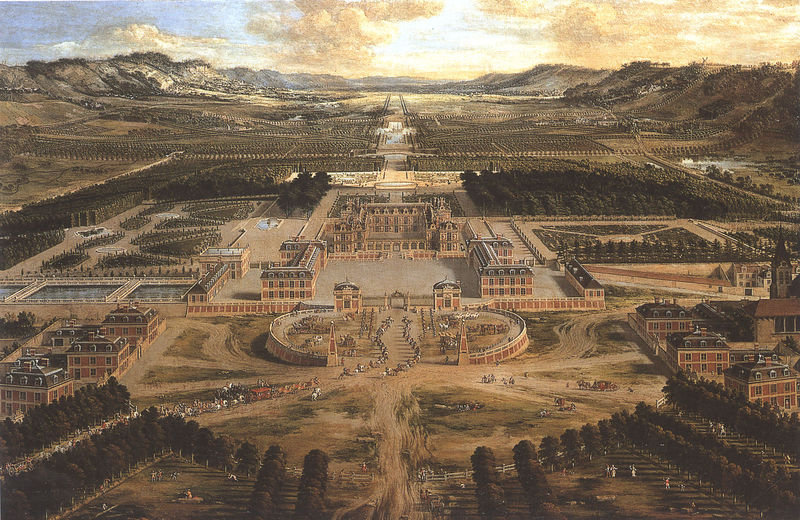
Titel: St. Maria im Kapitol in Köln
Standort: Köln, St. Maria im Kapitol (EU - D - NRW)
Schlagwörter: gemälde, himmel, schatten, wasser, wolken, bäume, grün, landschaft, menschen, stadt, abend, braun, frankreich, licht, schwarz, gebäude, haus, park, schloss, weg, malerei, meschen, architektur, barock, bild, ebene, horizont, häuser, hügel, sonnenaufgang, sonne, wege, wald, brunnen, pferd, garten, vedute, berge, gebirge, allee, sonnenuntergang, kutsche, vogelperspektive, architecture, church, king, palace, people, soldaten, soldiers, stairs, painting, symmetrie, perspective, wälder, clouds, horses, sky, building, landscape, mountains, horizon, trees, prozession, gärten, parade, entrance, garden, drawing, sketch, miniatur, bau, bridge, vogelschau, sunlight, city, human, procession, ancient, versailles, historical, buildings, gate, schlossgarten, luxus, aerial, citadel, lines, calm, fields, sunset, china, moren, carriages, vista, orchard, gates, fortress, fences, 19. jahrhundert, tress, kingdom, chateau, symmetric, march, huge, scenary, orchards, birds eye view, archittektur, gatres, ariel, louis des vierzehnte, empiro, emperical